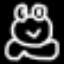
Label: frog